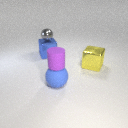
large blue rubber sphere below small purple rubber cylinder